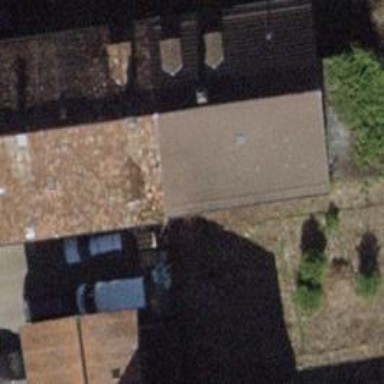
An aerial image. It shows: Building with tile roof.